Question: I have a gridview where I only want certain columns from the query to show (1 is used for sorting). Below I tried to define the columns but for some reason its rendering the columns and then all of the columns in the query afterwords.
'''
<asp:GridView ID="taskGridView" runat="server" BackColor="#DEBA84" BorderColor="#DEBA84" BorderStyle="None" BorderWidth="1px" CellPadding="3" CellSpacing="2" DataSourceID="SqlDataSource1">
<Columns>
<asp:BoundField DataField="Person" HeaderText="Person" SortExpression="Person" />
<asp:BoundField DataField="Effort" HeaderText="Effort" SortExpression="Effort" />
<asp:BoundField DataField="Task" HeaderText="Task" SortExpression="Task" />
<asp:BoundField DataField="Status" HeaderText="Status" SortExpression="Status" />
<asp:BoundField DataField="OriginalEstimateHours" HeaderText="OriginalEstimateHours" SortExpression="OriginalEstimateHours" />
<asp:BoundField DataField="Total" HeaderText="Total" SortExpression="Total" />
</Columns>
<FooterStyle BackColor="#F7DFB5" ForeColor="#8C4510" />
<HeaderStyle BackColor="#A55129" Font-Bold="True" ForeColor="White" />
<PagerStyle ForeColor="#8C4510" HorizontalAlign="Center" />
<RowStyle BackColor="#FFF7E7" ForeColor="#8C4510" />
<SelectedRowStyle BackColor="#738A9C" Font-Bold="True" ForeColor="White" />
<SortedAscendingCellStyle BackColor="#FFF1D4" />
<SortedAscendingHeaderStyle BackColor="#B95C30" />
<SortedDescendingCellStyle BackColor="#F1E5CE" />
<SortedDescendingHeaderStyle BackColor="#93451F" />
</asp:GridView>
</center>
'''
This is what it looks like:

How do I only show desired columns?
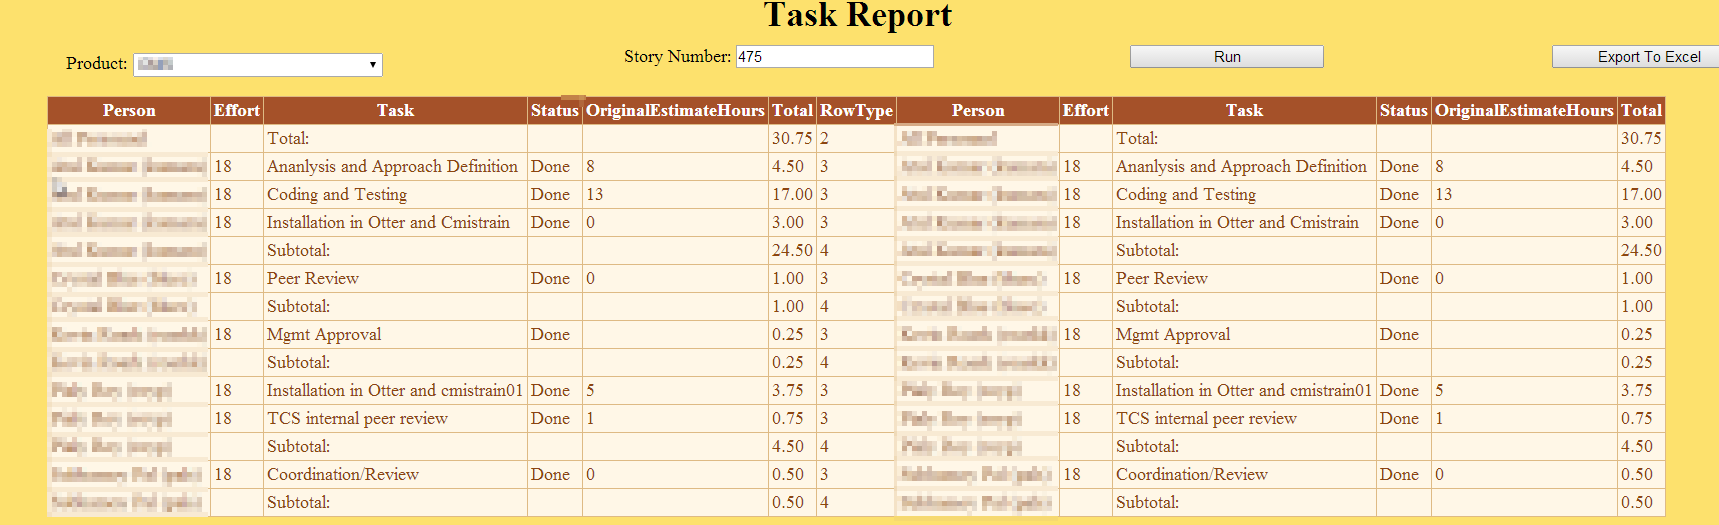
Answer: 'GridView' control has a property 'AutoGenerateColumns', that specifies whether the control should generate columns based on the data source that was given to it. Default value of this property is (<URL>, which means that default behavior is to generate all columns and then append markup-defined ones.
To disable this behavior simply set this property to :
'''
<asp:GridView ID="taskGridView" runat="server" AutoGenerateColumns="false" ...
'''